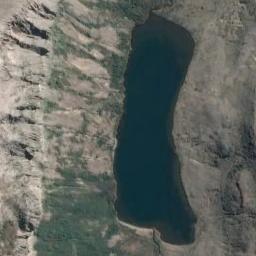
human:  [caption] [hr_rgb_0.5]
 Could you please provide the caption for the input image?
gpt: The ground is rough around the lake .

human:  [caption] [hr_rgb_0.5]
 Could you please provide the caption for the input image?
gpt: The lake lies in a mountainous area covered with some vegetation and the water is dark blue .

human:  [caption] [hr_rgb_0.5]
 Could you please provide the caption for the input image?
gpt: There is a long blue lake on the brown hills with sparse green vegetation on the hills .

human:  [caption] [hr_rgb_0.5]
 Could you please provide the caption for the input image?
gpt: The lake in the picture looks like a caterpillar .

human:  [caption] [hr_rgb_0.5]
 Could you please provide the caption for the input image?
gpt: There are bare land and some green land around the lake .